Question: I need help to make my alert dialog fullscreen, this is the code i have so far, how can i achieve this? I dont know if its possible to define width as the screen size and height aswell.
'''
createNewMessage() {
return showDialog(
barrierDismissible: false,
context: context,
builder: (BuildContext context) {
return StatefulBuilder(builder: (context, setState) {
return WillPopScope(
onWillPop: () {},
child: Container(
child: new AlertDialog(
title: Column(
children: <Widget>[
new Text(Translations.of(context).trans('finishmessage') +
'?'),
Container(
height: 20,
),
DropdownButton(
hint: new Text('Para'),
isExpanded: true,
onChanged: (value) {
setState(() => selected = value);
},
value: selected,
items: workers.map((worker) {
return DropdownMenuItem(
child: new Text(worker.vNome),
value: worker.vCodigo,
);
}).toList(),
),
Container(
height: 10,
),
TextField(decoration: InputDecoration(labelText: "Data")),
Container(
height: 10,
),
TextField(decoration: InputDecoration(labelText: "Hora")),
Container(
height: 10,
),
TextField(
decoration: InputDecoration(labelText: 'Mensagem'))
],
),
actions: <Widget>[
FlatButton(
child:
Text(Translations.of(context).trans('sendMessage')),
onPressed: () {}),
FlatButton(
child:
Text(Translations.of(context).trans('closealert')),
onPressed: () {
setState(() => selected = null);
Navigator.of(context).pop();
}),
],
)));
});
});
}
'''
This is the result so far:

Thank you for your help and time
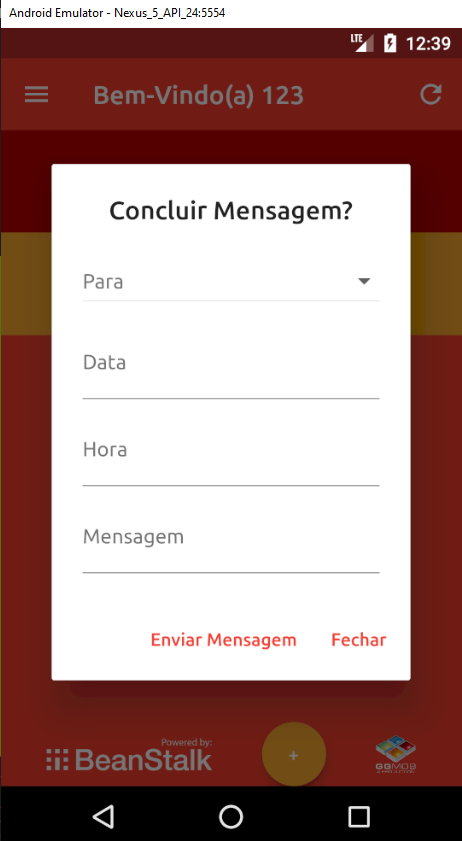
Answer: How about instead of using AlertDialog, use your own widgets and customize as you like. Try below code
'''
createNewMessage() {
return showDialog(
barrierDismissible: false,
context: context,
builder: (BuildContext context) {
return StatefulBuilder(
builder: (context, setState) {
return WillPopScope(
onWillPop: () {
return Future.value(true);
},
child: Material(
child: Container(
padding: const EdgeInsets.all(16.0),
width: double.infinity,
height: double.infinity,
child: Column(
children: <Widget>[
new Text(Translations.of(context).trans('finishmessage') +
'?'),
Container(
height: 20,
),
DropdownButton(
hint: new Text('Para'),
isExpanded: true,
onChanged: (value) {
setState(() => selected = value);
},
value: selected,
items: workers.map((worker) {
return DropdownMenuItem(
child: new Text(worker.vNome),
value: worker.vCodigo,
);
}).toList(),
),
Container(
height: 10,
),
TextField(decoration: InputDecoration(labelText: "Data")),
Container(
height: 10,
),
TextField(decoration: InputDecoration(labelText: "Hora")),
Container(
height: 10,
),
TextField(
decoration: InputDecoration(labelText: 'Mensagem')),
Spacer(),
Row(
children: <Widget>[
Spacer(),
FlatButton(
child: Text(Translations.of(context)
.trans('sendMessage')),
onPressed: () {}),
FlatButton(
child: Text(
Translations.of(context).trans('closealert')),
onPressed: () {
setState(() => selected = null);
Navigator.of(context).pop();
}),
],
),
],
),
),
));
},
);
},
);
}
'''